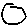
Label: circle